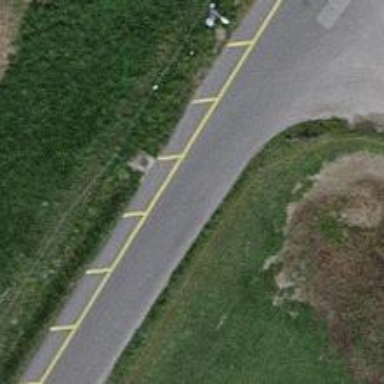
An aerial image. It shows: Unclassified road with asphalt surface.